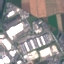
Label: Industrial